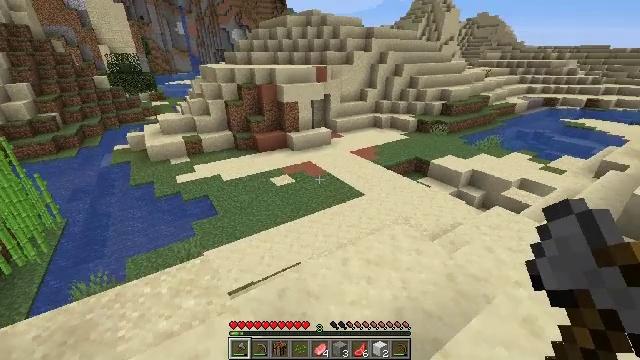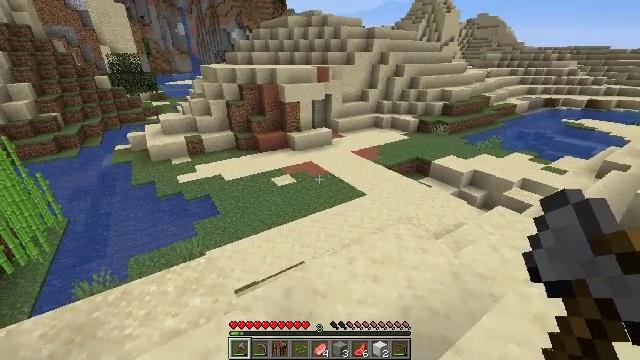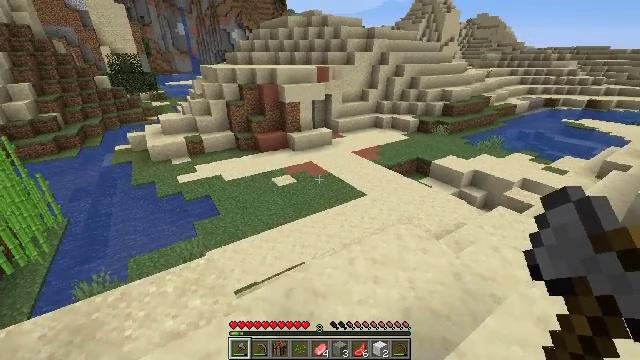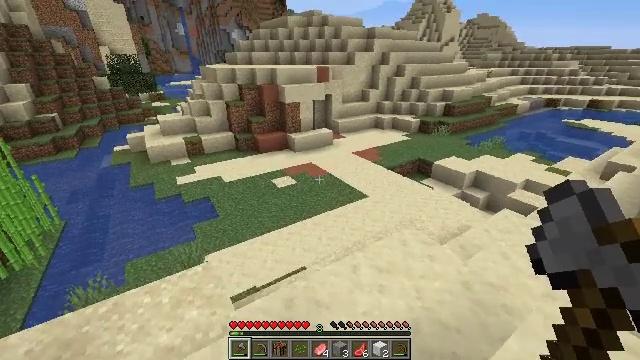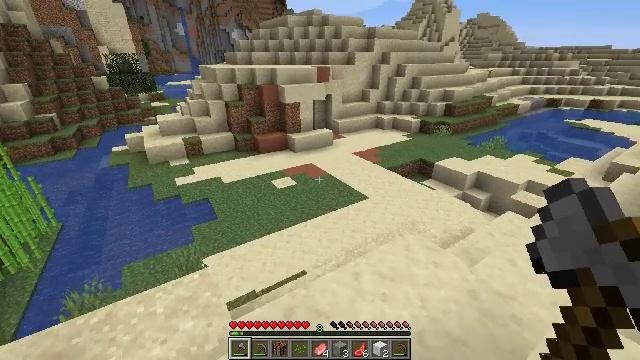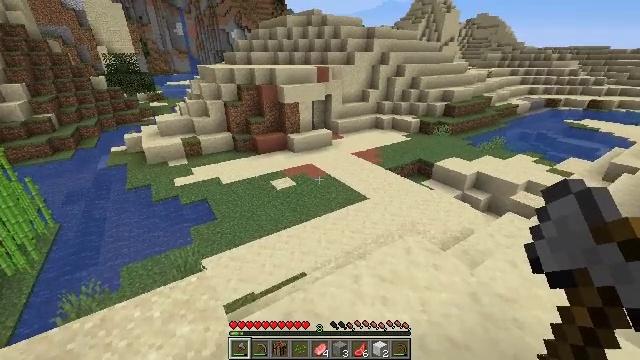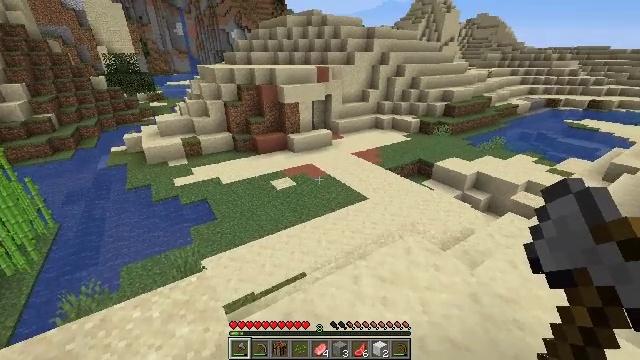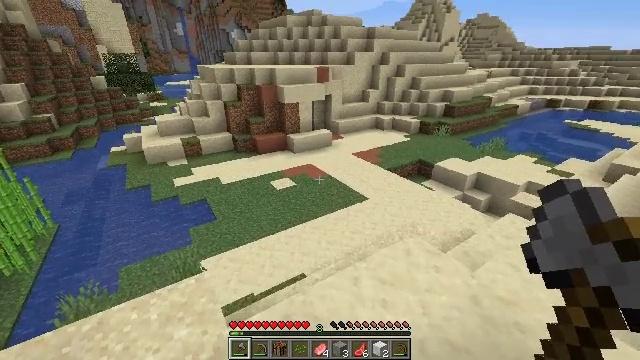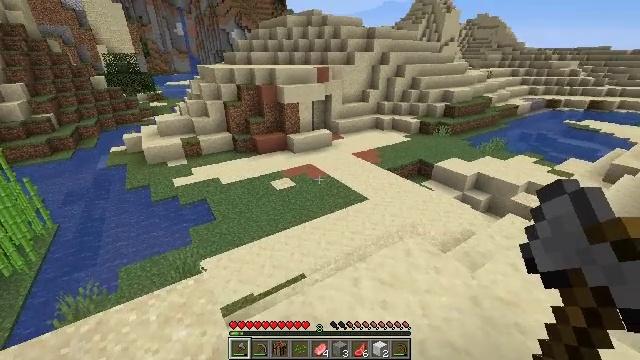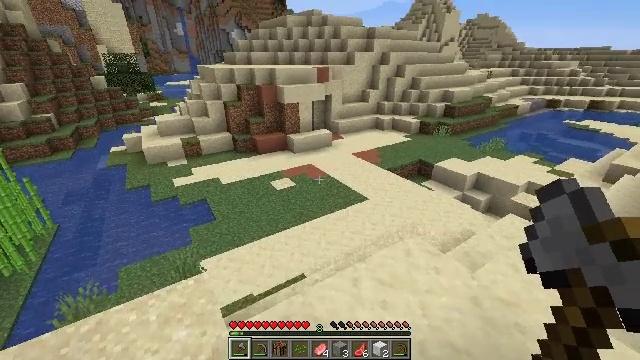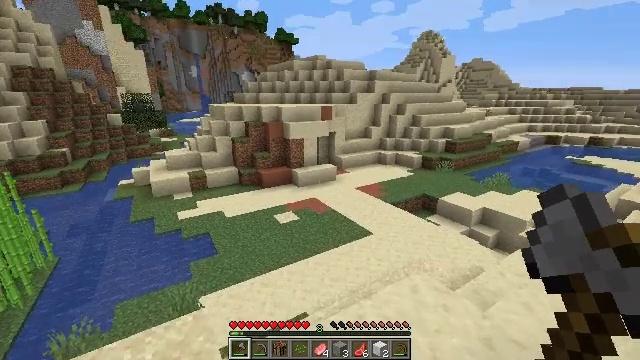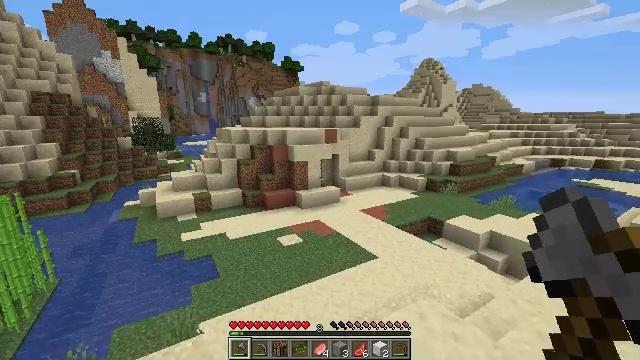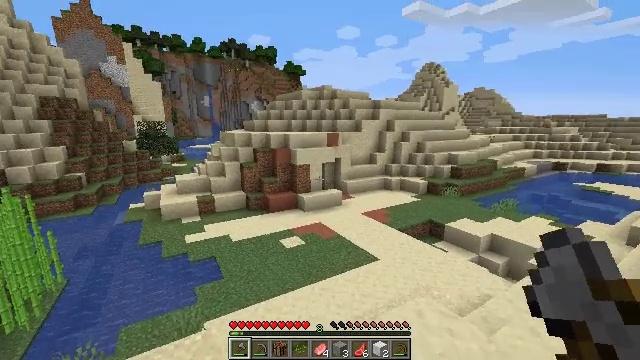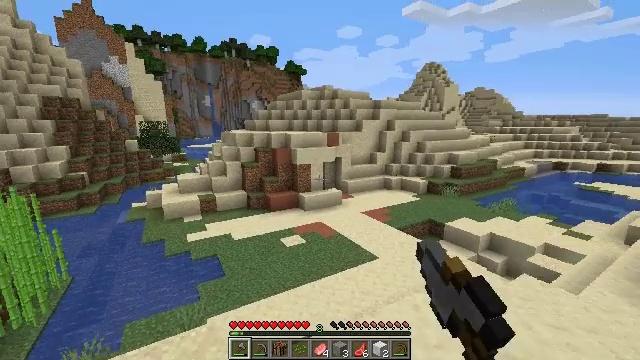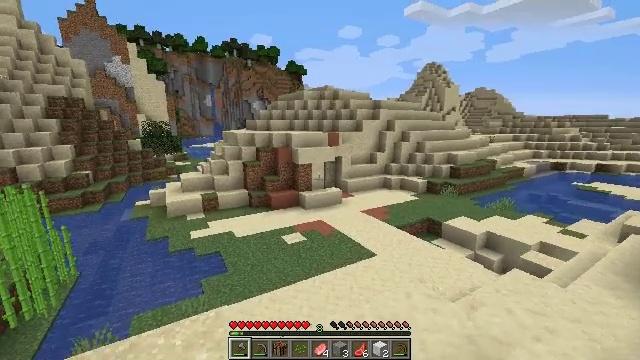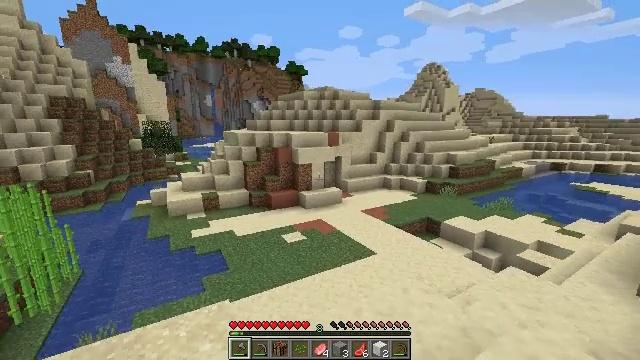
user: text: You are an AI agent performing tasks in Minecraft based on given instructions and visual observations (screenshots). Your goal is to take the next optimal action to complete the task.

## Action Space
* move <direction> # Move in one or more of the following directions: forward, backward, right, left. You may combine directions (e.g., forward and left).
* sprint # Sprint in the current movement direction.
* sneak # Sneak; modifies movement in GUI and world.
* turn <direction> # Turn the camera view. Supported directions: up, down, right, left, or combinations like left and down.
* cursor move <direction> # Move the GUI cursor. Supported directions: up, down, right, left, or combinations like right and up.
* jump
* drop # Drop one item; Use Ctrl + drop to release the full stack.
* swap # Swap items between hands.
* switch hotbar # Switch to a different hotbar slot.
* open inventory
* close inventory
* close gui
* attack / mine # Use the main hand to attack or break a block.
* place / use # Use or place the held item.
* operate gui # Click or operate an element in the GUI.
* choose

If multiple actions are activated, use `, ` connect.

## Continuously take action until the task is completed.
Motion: motion action
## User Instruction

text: Break the sand block.
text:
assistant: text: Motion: no_op
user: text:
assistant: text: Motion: move forward
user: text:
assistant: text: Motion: move forward
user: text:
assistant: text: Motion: no_op
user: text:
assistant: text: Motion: no_op
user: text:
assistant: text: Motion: no_op
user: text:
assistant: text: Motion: no_op
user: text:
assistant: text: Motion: no_op
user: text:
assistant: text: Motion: no_op
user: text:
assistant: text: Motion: move back, turn up
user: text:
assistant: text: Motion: move back, turn up
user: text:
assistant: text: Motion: move back, attack / mine
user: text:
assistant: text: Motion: move back, attack / mine
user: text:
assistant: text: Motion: move back, attack / mine
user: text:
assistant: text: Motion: move back
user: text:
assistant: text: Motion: move back
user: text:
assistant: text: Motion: move back, turn right and down
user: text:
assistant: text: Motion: move back and move right, turn right and down
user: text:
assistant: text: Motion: move right, turn right and down
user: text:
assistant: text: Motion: move right, turn right
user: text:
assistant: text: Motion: move right
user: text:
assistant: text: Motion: move right
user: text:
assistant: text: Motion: move forward and move right
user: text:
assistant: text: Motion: move forward and move right
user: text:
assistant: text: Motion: move forward and move right, turn right
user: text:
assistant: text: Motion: move forward and move right, turn right and up
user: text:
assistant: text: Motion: move forward, turn right and up
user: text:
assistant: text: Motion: move forward, turn right and up
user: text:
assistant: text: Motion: move forward and move left, turn right
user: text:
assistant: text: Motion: move forward and move left, turn right